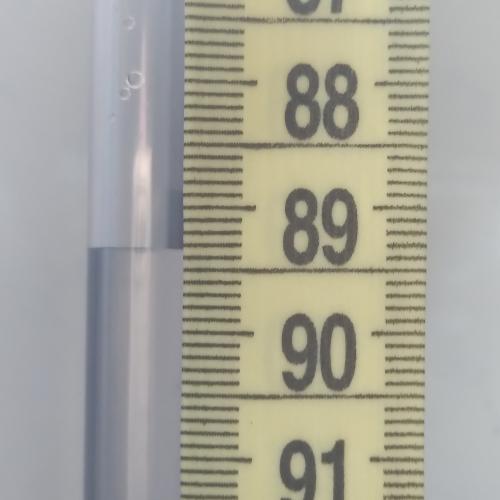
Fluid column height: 89.3 cm